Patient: sex M, age 48
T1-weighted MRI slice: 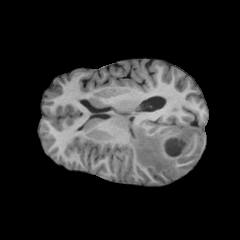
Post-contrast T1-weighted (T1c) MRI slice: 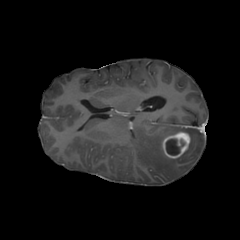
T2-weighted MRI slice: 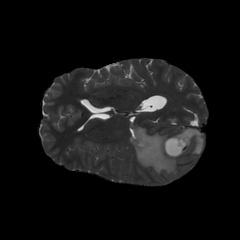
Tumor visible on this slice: yes
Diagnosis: Glioblastoma, IDH-wildtype
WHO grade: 4